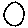
Label: circle